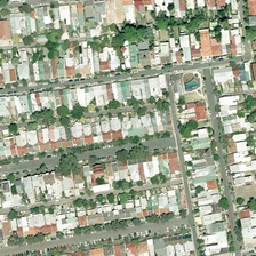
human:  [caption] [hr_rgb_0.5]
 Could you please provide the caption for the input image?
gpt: These dense houses form a residential area.

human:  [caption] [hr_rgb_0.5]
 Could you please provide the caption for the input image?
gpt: These dense houses make up the residential area.

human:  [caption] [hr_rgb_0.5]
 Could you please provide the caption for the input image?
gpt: These dense houses form residential areas.

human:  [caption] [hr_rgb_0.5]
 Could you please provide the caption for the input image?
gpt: These dense houses make up a residential area.

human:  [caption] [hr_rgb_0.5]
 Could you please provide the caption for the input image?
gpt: These dense houses form a residential area.